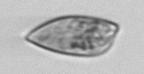
Label: Prorocentrum_dentatum